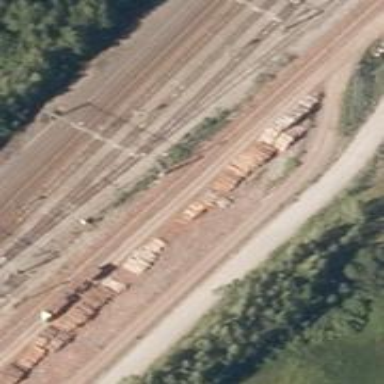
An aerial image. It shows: Siding railway line with electrified contact line for the trains.